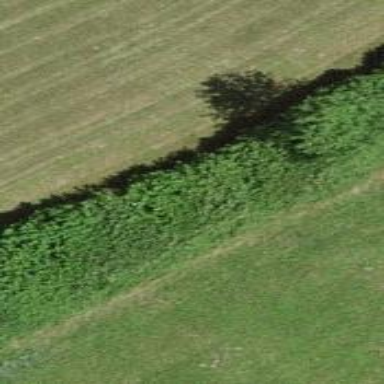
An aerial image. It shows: Hedge acting as barrier.